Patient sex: M
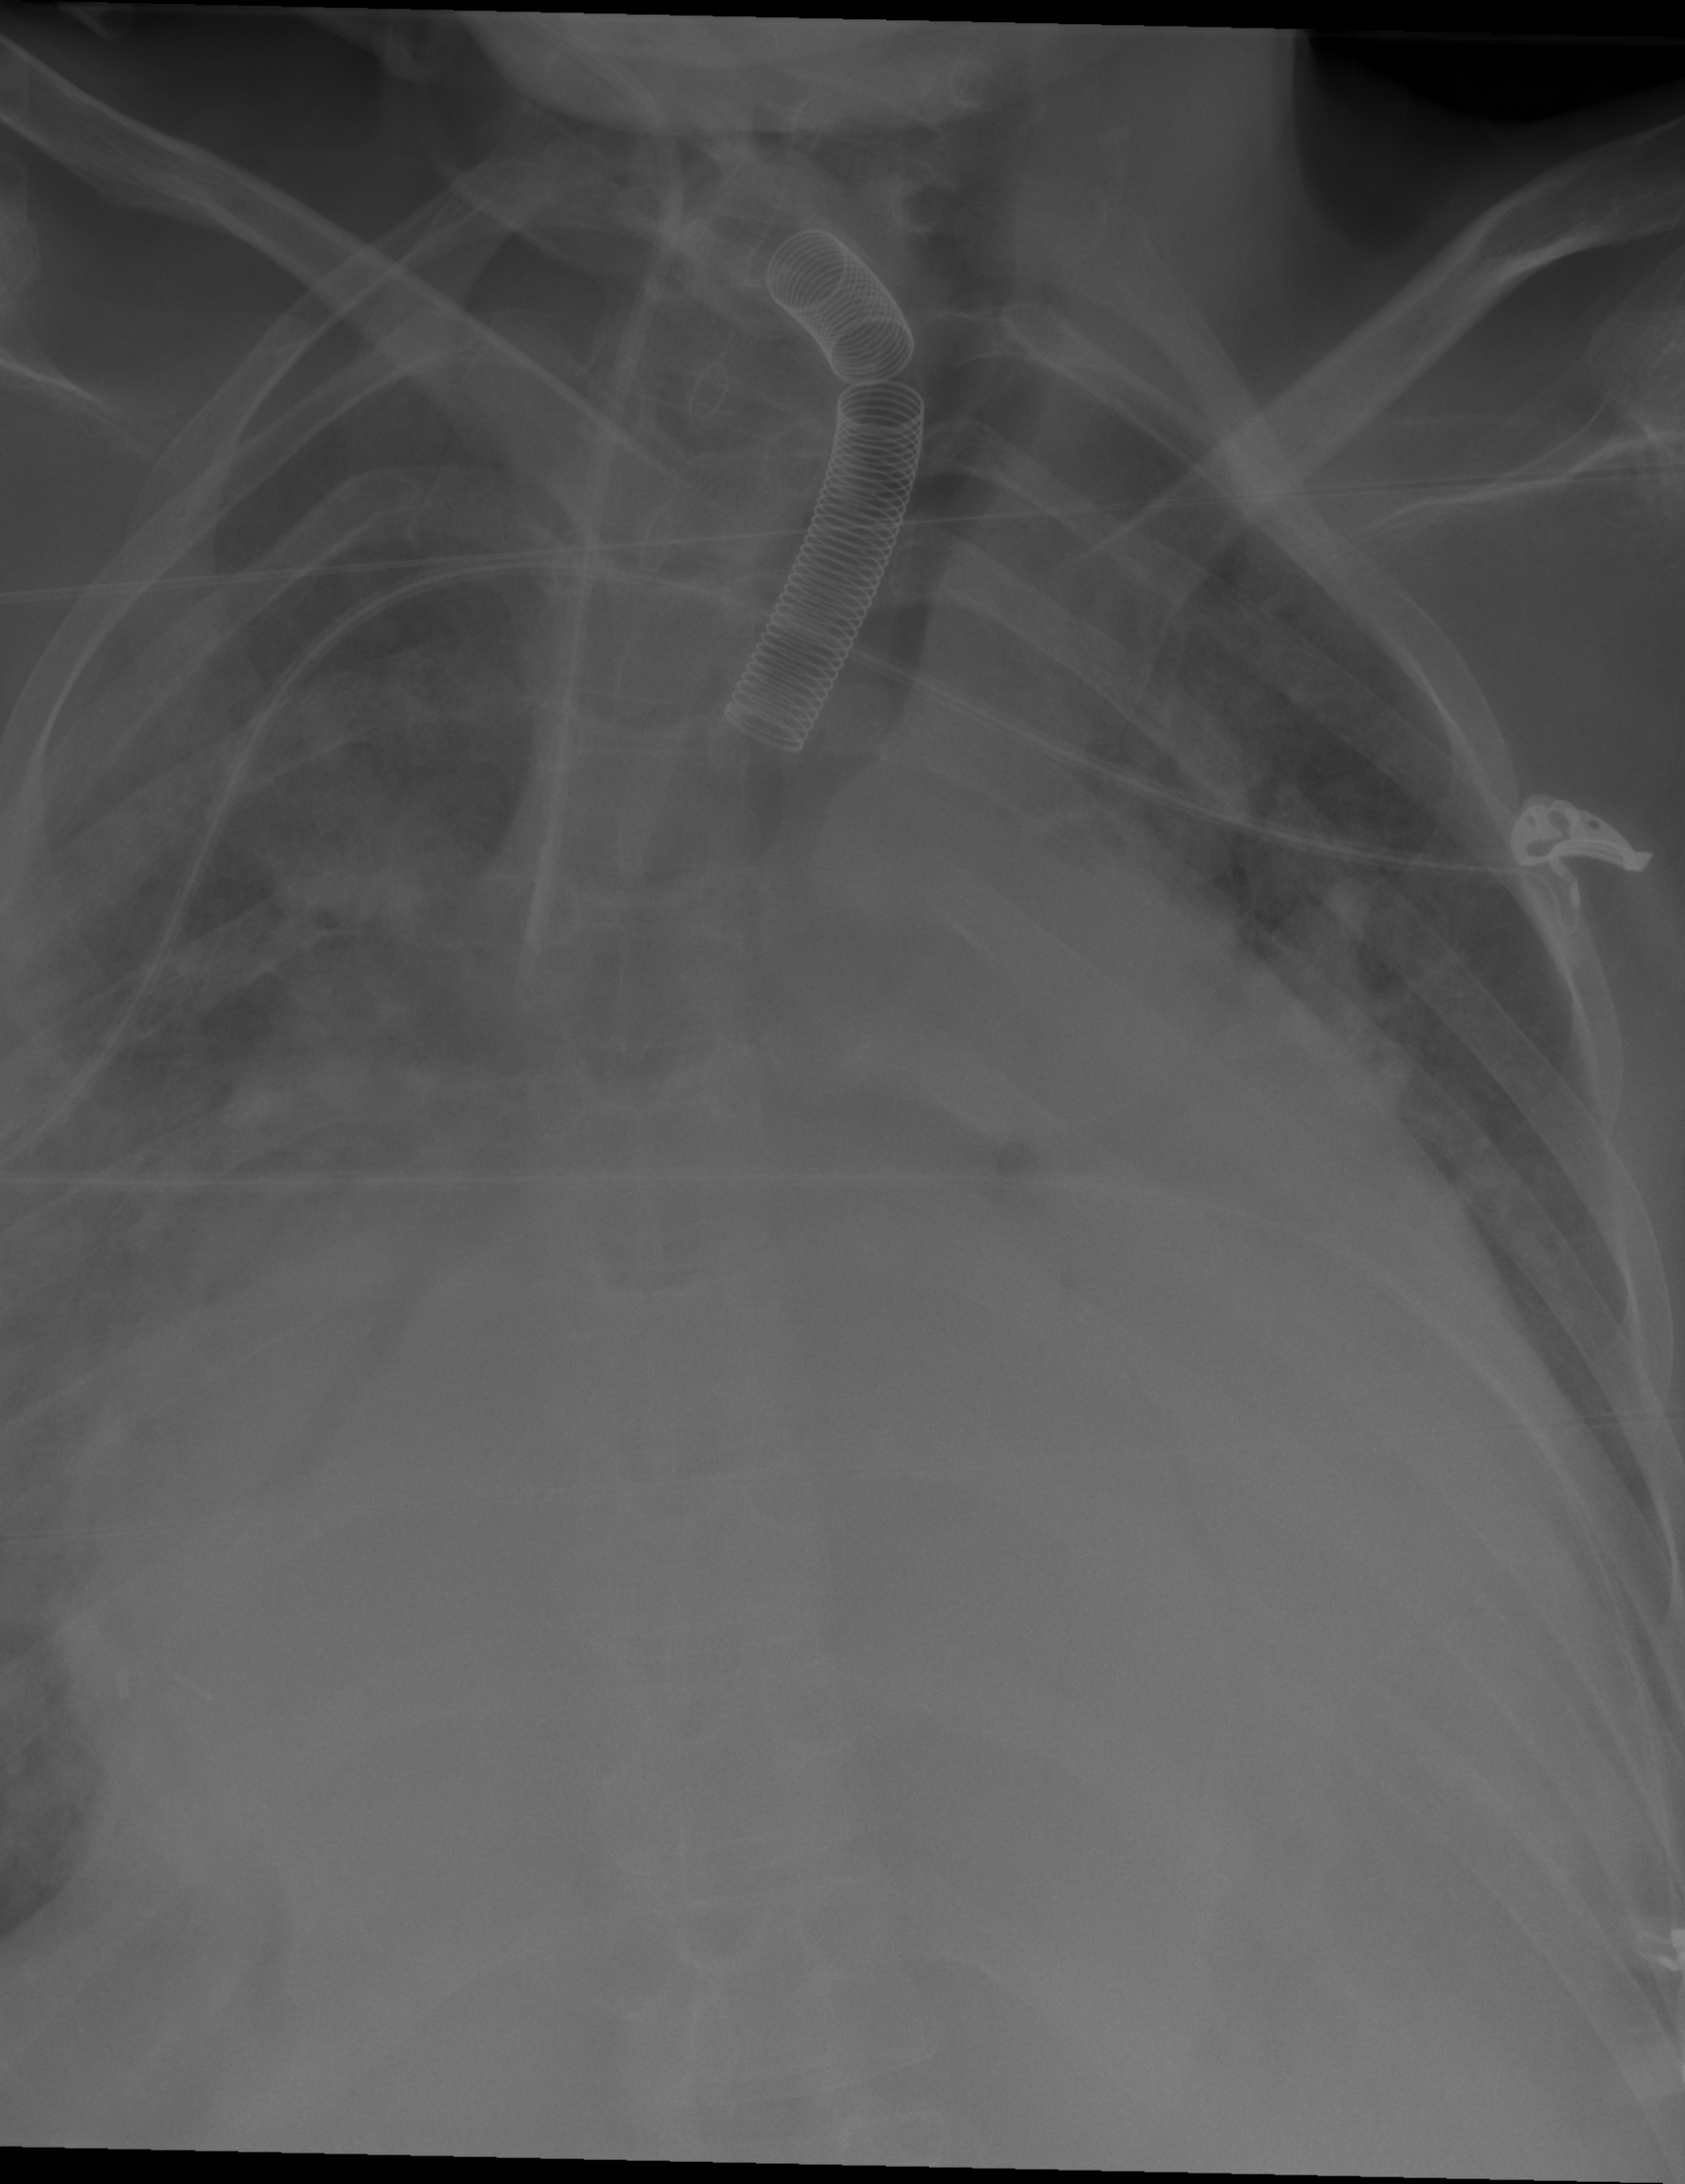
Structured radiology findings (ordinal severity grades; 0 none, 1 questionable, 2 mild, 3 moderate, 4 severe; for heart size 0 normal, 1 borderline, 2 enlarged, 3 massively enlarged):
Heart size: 3
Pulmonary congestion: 2
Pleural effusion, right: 2
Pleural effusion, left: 0
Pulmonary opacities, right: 2
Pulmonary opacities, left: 2
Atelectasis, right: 3
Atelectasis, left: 2